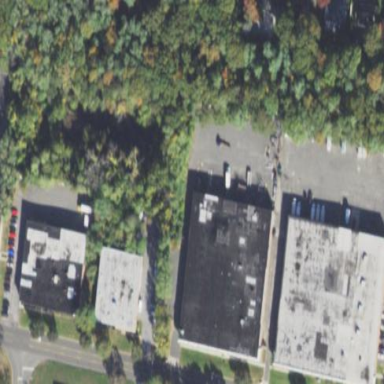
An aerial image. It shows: Warehouse.